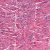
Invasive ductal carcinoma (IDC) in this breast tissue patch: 1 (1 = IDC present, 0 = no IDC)